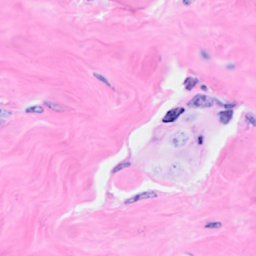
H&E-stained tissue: Breast